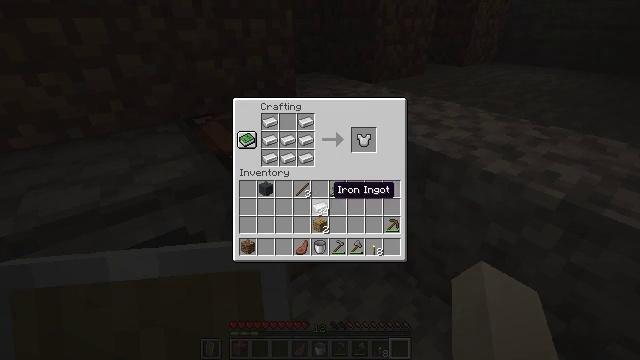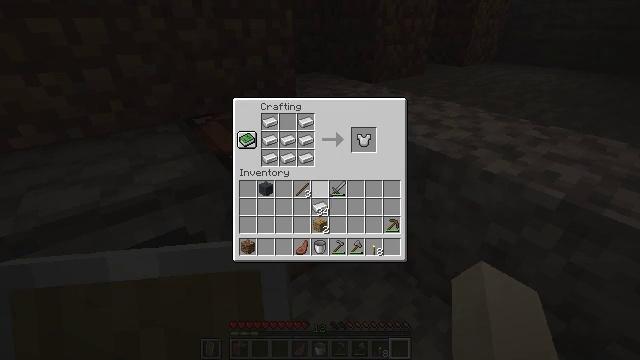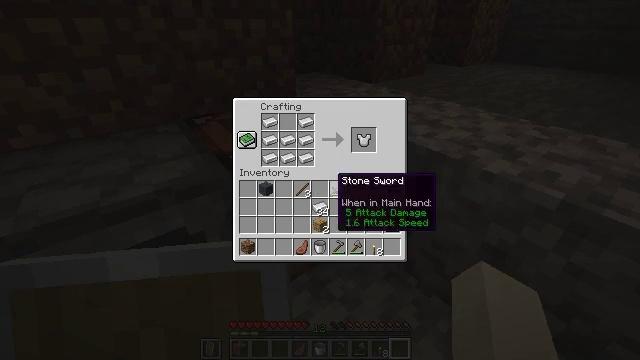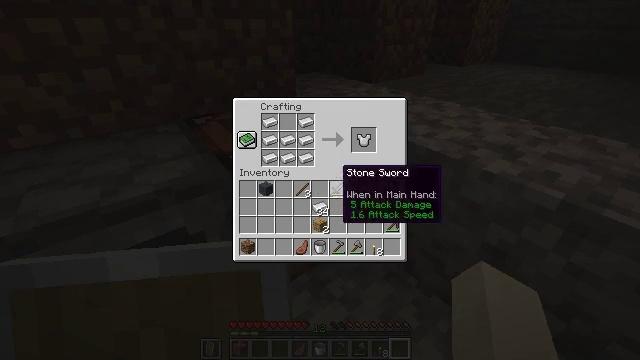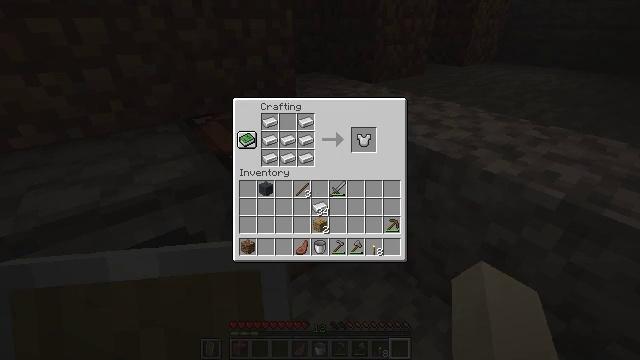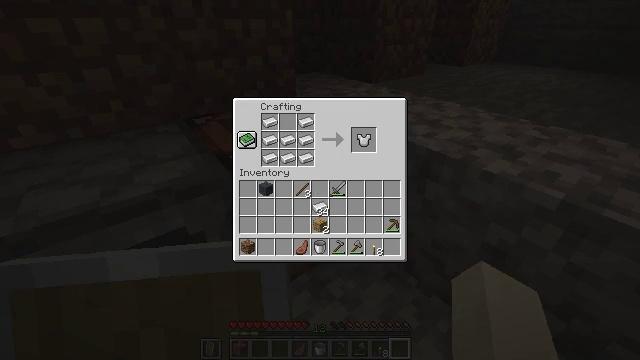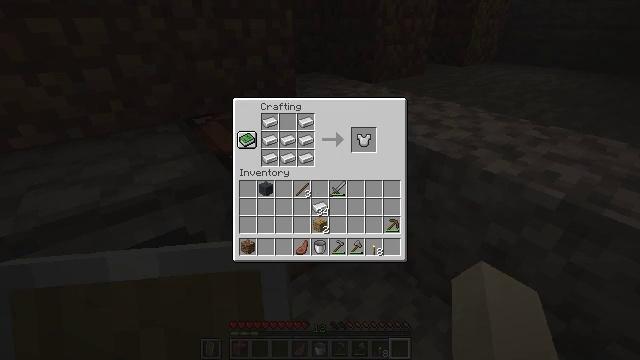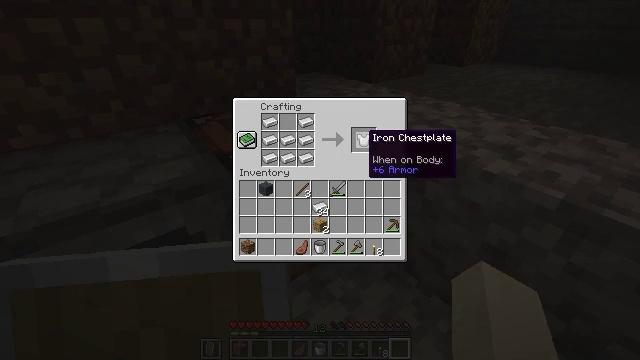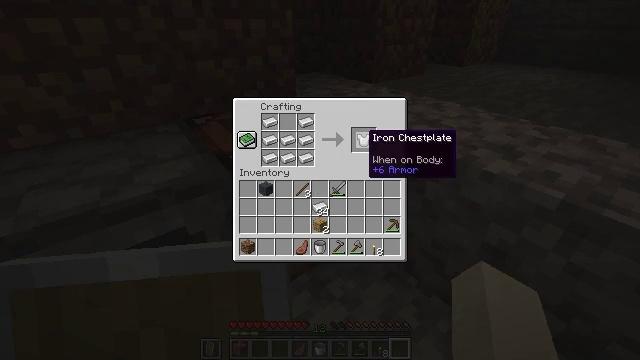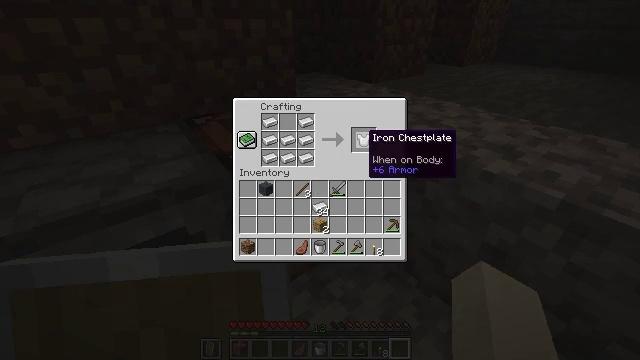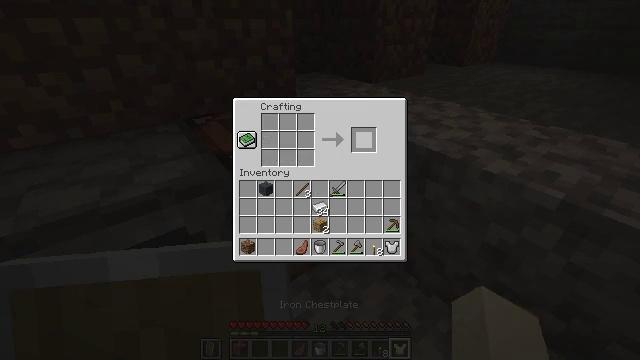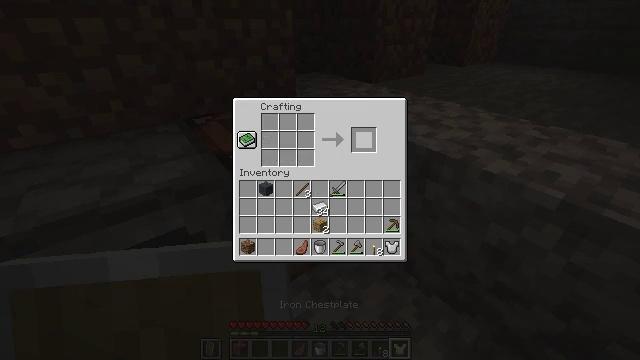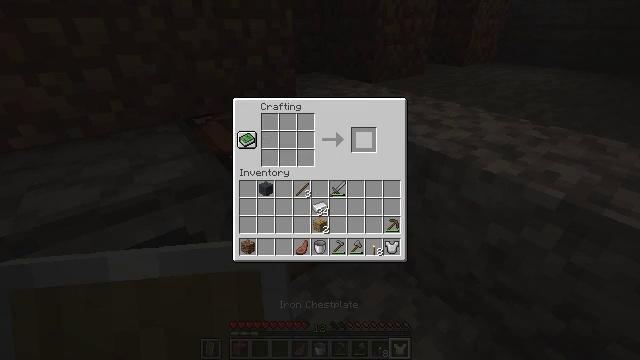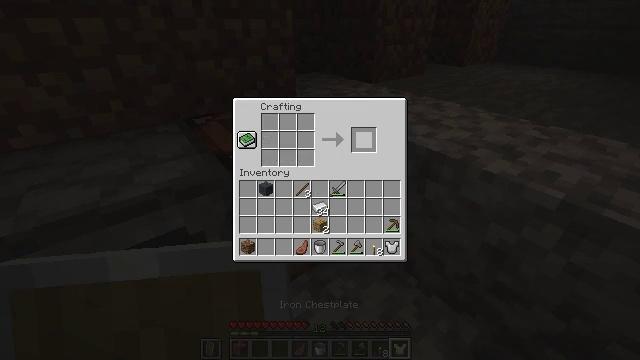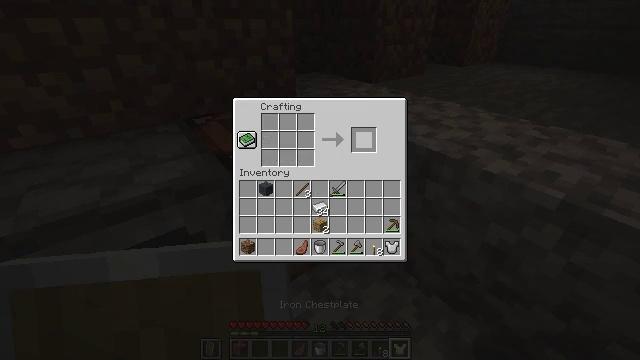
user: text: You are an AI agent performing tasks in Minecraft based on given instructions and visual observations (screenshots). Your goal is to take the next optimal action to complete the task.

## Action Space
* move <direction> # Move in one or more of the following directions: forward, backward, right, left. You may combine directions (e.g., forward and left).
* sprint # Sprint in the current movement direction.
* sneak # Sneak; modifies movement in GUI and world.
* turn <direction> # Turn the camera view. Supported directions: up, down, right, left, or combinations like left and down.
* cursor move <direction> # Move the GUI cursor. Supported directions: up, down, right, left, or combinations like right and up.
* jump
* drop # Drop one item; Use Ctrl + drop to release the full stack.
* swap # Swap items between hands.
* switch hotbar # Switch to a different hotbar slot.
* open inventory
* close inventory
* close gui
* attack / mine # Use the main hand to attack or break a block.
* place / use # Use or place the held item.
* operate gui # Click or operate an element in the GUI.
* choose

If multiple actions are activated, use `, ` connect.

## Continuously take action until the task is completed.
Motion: motion action
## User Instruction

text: Use the crafting table grid to form an iron chestplate shape.
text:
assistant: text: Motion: no_op
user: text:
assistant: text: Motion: no_op
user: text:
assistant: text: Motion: sneak, cursor move up
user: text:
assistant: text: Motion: sneak, cursor move up
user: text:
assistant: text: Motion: sneak, cursor move up
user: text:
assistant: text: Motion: sneak, cursor move right and up
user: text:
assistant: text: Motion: sneak
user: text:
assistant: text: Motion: sneak
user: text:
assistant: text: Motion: sneak
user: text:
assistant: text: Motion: sneak, choose
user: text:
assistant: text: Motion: sneak, choose
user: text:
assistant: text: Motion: sneak, choose
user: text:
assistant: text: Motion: sneak
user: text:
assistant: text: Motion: sneak
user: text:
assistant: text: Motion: sneak